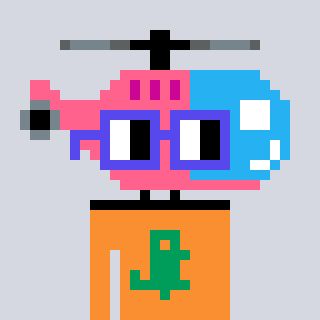
a pixel art character with square blue glasses, a helicopter-shaped head and a orange-colored body on a cool background